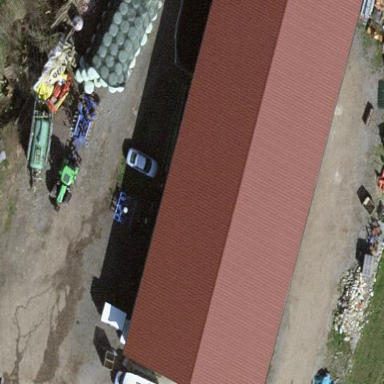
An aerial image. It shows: Farm auxiliary building.